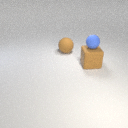
large brown rubber cube in front of large brown rubber sphere